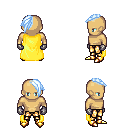
a pixel art fantasy rpg character, male body template, human, tanned skin, yellow cape, gold greaves, white cyan long mohawk hairstyle, metal gloves, gold boots, four views (front, back, left, right), 2x2 character sprite sheet, small pixel art, hard edges, no anti-aliasing